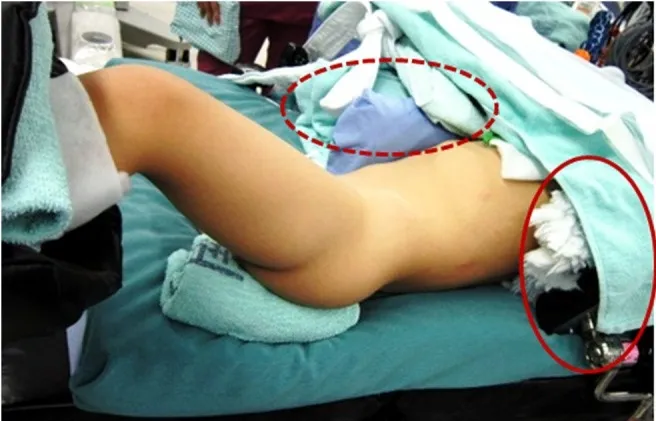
Image of the Barts modified Valdivia position. The circle shows the pad used to fix the patient's shoulder. The dotted circle shows the thick cushion used to prevent movement toward the median.
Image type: radiology (x_ray)